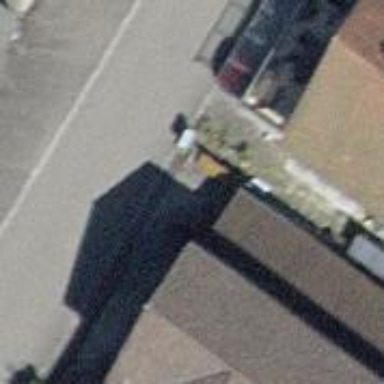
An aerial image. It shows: Garage.